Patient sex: M
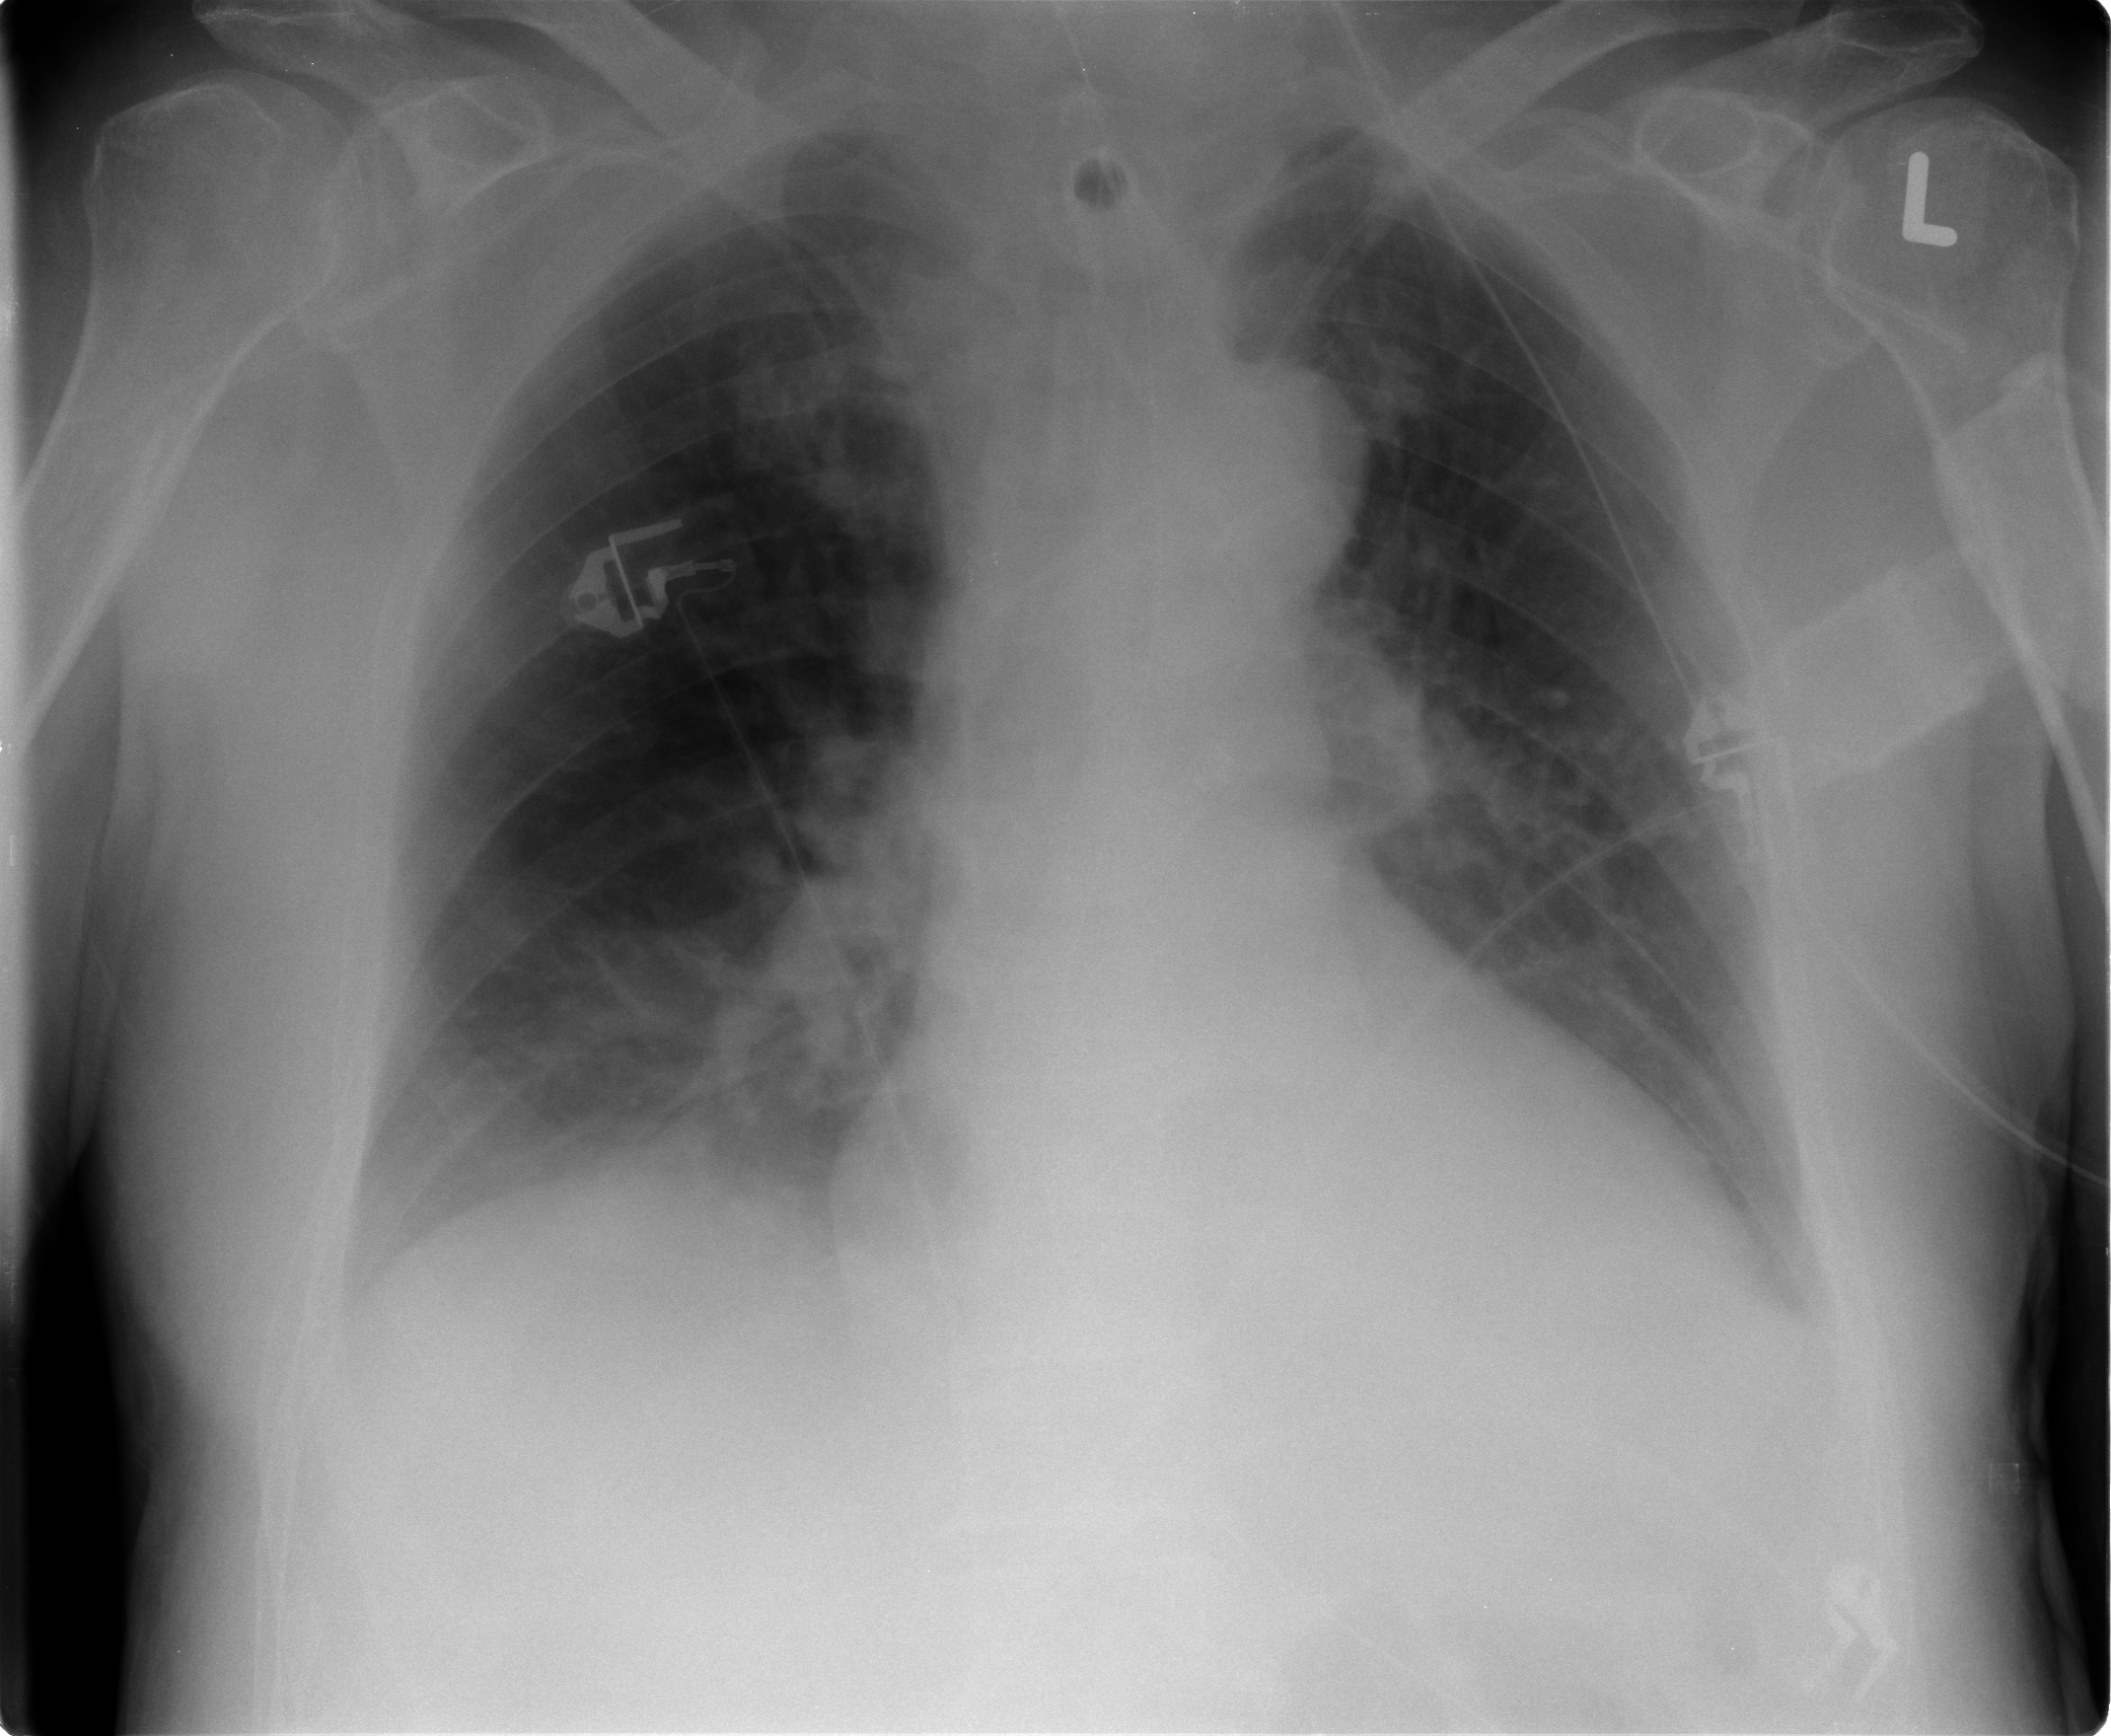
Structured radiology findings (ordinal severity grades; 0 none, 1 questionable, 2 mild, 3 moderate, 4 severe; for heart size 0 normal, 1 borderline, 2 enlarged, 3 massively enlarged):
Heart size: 0
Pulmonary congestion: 0
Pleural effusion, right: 2
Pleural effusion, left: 2
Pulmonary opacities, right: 0
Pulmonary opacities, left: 0
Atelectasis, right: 2
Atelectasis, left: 2